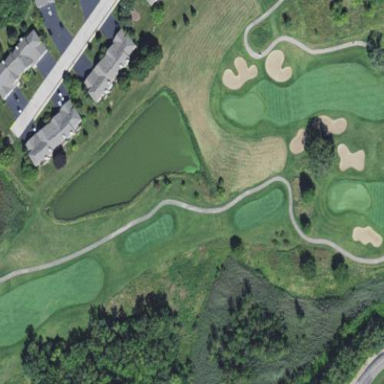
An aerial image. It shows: Water hazard in golf course. The hazard is natural water feature.